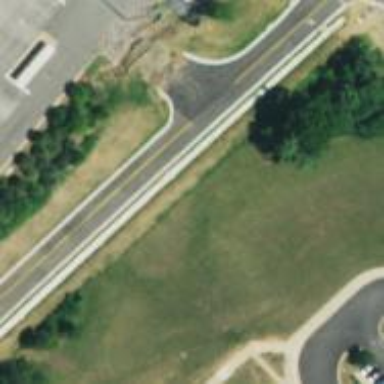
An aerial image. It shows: Footway along the road.